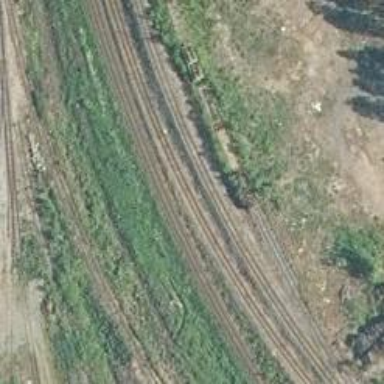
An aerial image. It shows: Rail spur service.